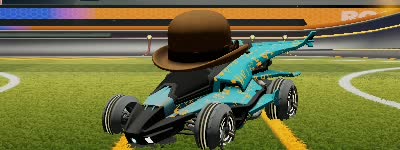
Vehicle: aftershock